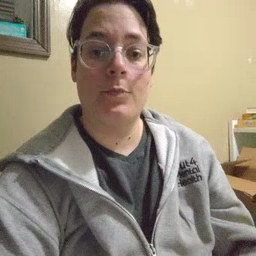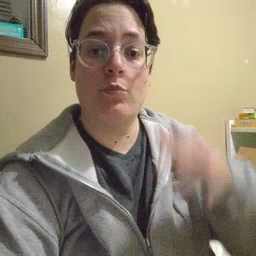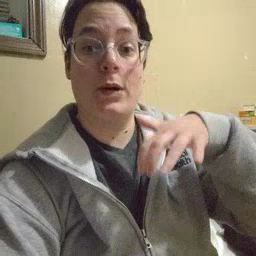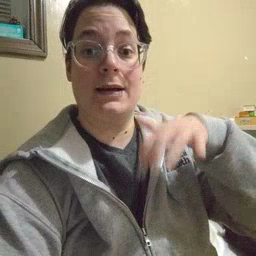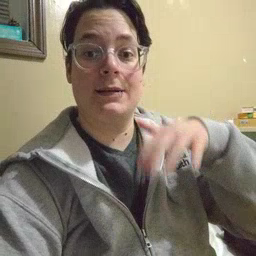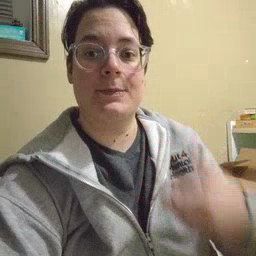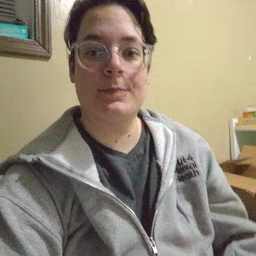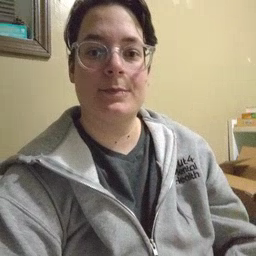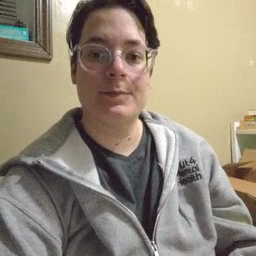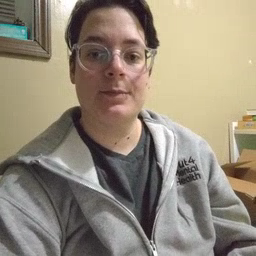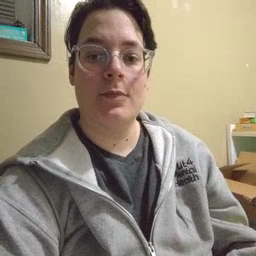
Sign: rain